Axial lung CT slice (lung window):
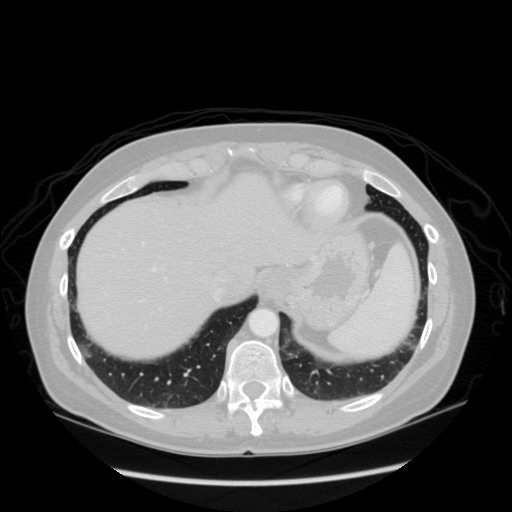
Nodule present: no